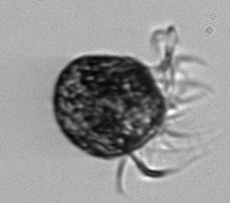
Label: Pelagostrobilidium